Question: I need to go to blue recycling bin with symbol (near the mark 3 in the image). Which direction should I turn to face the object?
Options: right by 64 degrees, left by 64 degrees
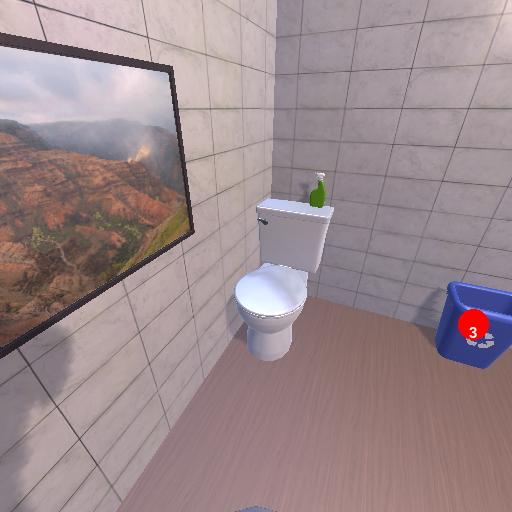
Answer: right by 64 degrees